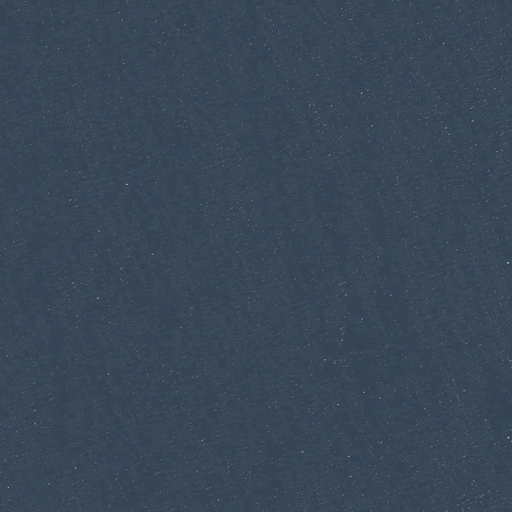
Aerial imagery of bar in Maine named Ram Island Ledge containing only open water